Question: I am trying to upload the taken photo to server. this is what i do:
'''
public JSONObject makePostFileRequest(String url, String photoFile) {
try {
// photoFile = /path/tofile/pic.jpg
DefaultHttpClient httpClient = GlobalData.httpClient;
HttpPost httpPost = new HttpPost(url);
File file = new File(photoFile);
FileBody fileBody = new FileBody(file); // here is line 221
MultipartEntityBuilder multipartEntity = MultipartEntityBuilder.create();
multipartEntity.setMode(HttpMultipartMode.BROWSER_COMPATIBLE);
multipartEntity.addPart("PhotoMessage", fileBody);
httpPost.setEntity(multipartEntity.build());
HttpResponse httpResponse = httpClient.execute(httpPost);
HttpEntity httpEntity = httpResponse.getEntity();
is = httpEntity.getContent();
'''
I get this error:
> 11-29 13:12:14.924: E/AndroidRuntime(15781): Caused by:
java.lang.NoClassDefFoundError: org.apache.http.entity.ContentType
11-29 13:12:14.924: E/AndroidRuntime(15781): at org.apache.http.entity.mime.content.FileBody.(FileBody.java:89)
11-29 13:12:14.924: E/AndroidRuntime(15781): at com.petcial.petopen.custom.JSONParser.makePostFileRequest(JSONParser.java:221)
What am I doing wrong?
---
Update
'''
InputStream inputStream;
inputStream = new FileInputStream(new File(photoFile));
byte[] data;
data = IOUtils.toByteArray(inputStream);
httpClient.getParams().setParameter(CoreProtocolPNames.USER_AGENT,
System.getProperty("http.agent"));
InputStreamBody inputStreamBody = new InputStreamBody(new ByteArrayInputStream(data), "Pic.jpg");
MultipartEntityBuilder multipartEntity = MultipartEntityBuilder.create();
multipartEntity.setMode(HttpMultipartMode.BROWSER_COMPATIBLE);
multipartEntity.addPart("PhotoMessage", inputStreamBody);
httpPost.setEntity(multipartEntity.build());
HttpResponse httpResponse = httpClient.execute(httpPost);
HttpEntity httpEntity = httpResponse.getEntity();
is = httpEntity.getContent();
'''
here is the error:
> 11-29 14:00:33.364: E/AndroidRuntime(19478): Caused by:
java.lang.NoClassDefFoundError: org.apache.http.util.Args 11-29
14:00:33.364: E/AndroidRuntime(19478): at
org.apache.http.entity.mime.content.AbstractContentBody.(AbstractContentBody.java:48)
11-29 14:00:33.364: E/AndroidRuntime(19478): at org.apache.http.entity.mime.content.InputStreamBody.(InputStreamBody.java:69)
11-29 14:00:33.364: E/AndroidRuntime(19478): at
org.apache.http.entity.mime.content.InputStreamBody.(InputStreamBody.java:62)
11-29 14:00:33.364: E/AndroidRuntime(19478): at
com.petcial.petopen.custom.JSONParser.makePostFileRequest(JSONParser.java:233)
these libraries solved my issue:

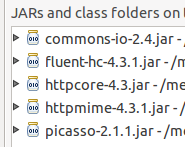
Answer:
Check that jar in Order and Export tab and run.